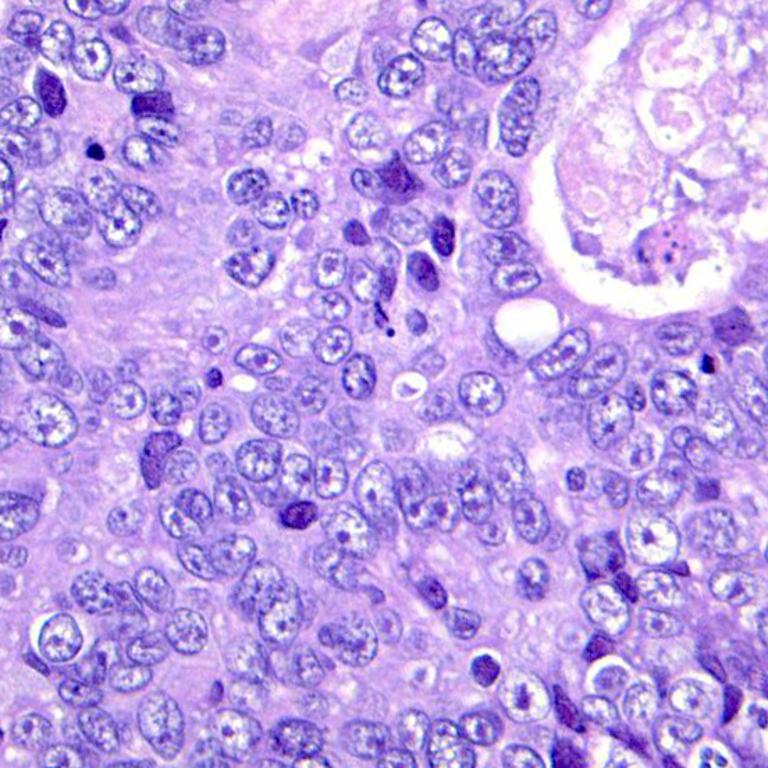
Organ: colon
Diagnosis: adenocarcinomas